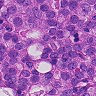
Metastatic tissue present: yes